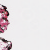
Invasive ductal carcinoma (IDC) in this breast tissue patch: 0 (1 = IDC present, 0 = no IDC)